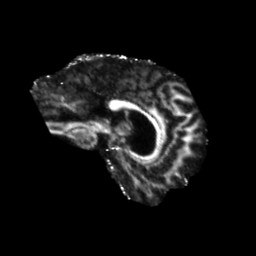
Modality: FA
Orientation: sagittal
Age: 70
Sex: male
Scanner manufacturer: siemens
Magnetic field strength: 3 T
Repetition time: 5.47 s
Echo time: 0.0854 s